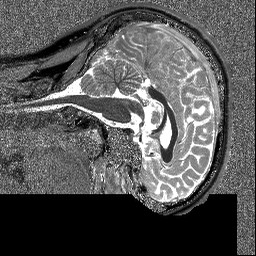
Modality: T1map
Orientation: sagittal
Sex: male